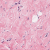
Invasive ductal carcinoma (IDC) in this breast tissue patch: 0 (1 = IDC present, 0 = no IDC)